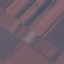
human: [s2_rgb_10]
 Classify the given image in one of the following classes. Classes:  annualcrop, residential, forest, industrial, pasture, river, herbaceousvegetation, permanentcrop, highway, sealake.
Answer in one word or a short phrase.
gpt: AnnualCrop